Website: macys
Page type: customer-info-address
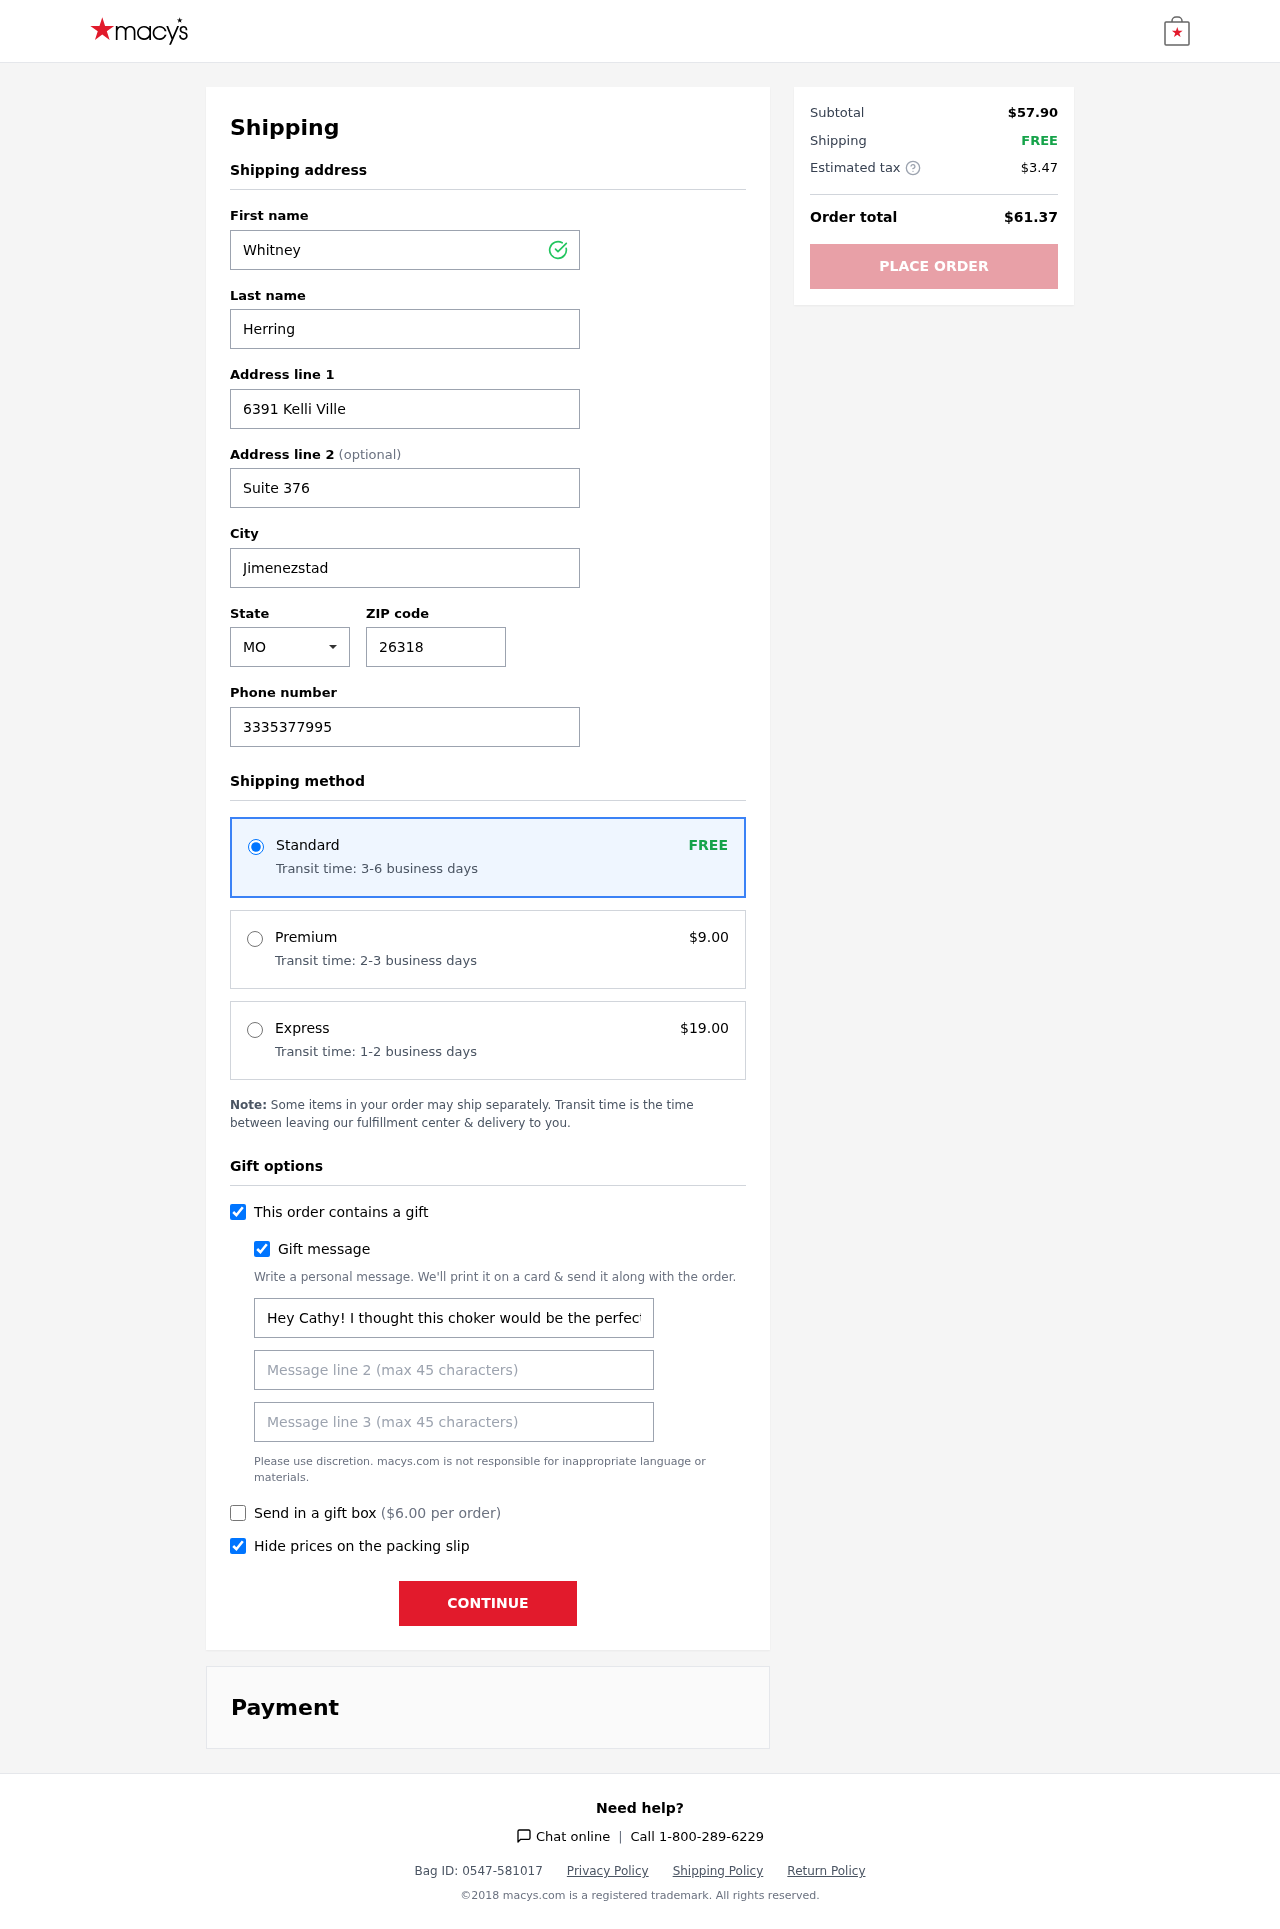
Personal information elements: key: PII_CITY
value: Jimenezstad
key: PII_FIRSTNAME
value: Whitney
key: PII_GIFT_MESSAGE
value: Hey Cathy! I thought this choker would be the perfect little touch for those outfits you love so much. Hope it brings a smile to your day! Enjoy wearing it!  Whitney
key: PII_LASTNAME
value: Herring
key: PII_PHONE
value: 3335377995
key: PII_POSTCODE
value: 26318
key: PII_STATE_ABBR
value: MO
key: PII_STREET
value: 6391 Kelli Ville
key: PII_STREET2
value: Suite 376
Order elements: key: ORDER_SHIPPING_STANDARD
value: FREE
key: ORDER_SHIPPING_STANDARD_TIME
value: Transit time: 3-6 business days
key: ORDER_SHIPPING_PREMIUM
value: $9.00
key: ORDER_SHIPPING_PREMIUM_TIME
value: Transit time: 2-3 business days
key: ORDER_SHIPPING_EXPRESS
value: $19.00
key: ORDER_SHIPPING_EXPRESS_TIME
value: Transit time: 1-2 business days
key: ORDER_GIFT_BOX_FEE
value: $6.00
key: ORDER_SUBTOTAL
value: $57.90
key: ORDER_SHIPPING_COST
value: FREE
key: ORDER_TAX
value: $3.47
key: ORDER_TOTAL
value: $61.37